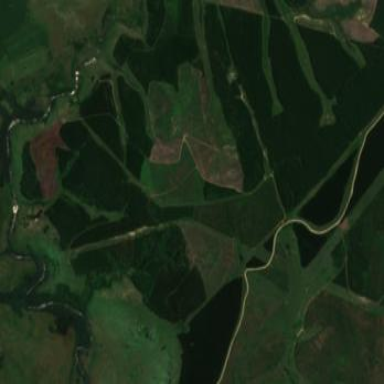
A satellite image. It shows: Forest area used for plantation forestry.